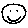
Label: smiley face